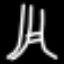
Label: The Eiffel Tower